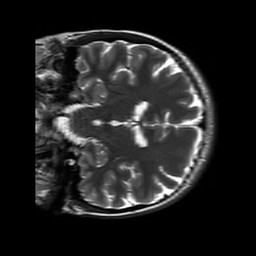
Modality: T2w
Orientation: coronal
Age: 25
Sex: female
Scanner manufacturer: siemens
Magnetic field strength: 3 T
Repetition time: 8.53 s
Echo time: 0.091 s